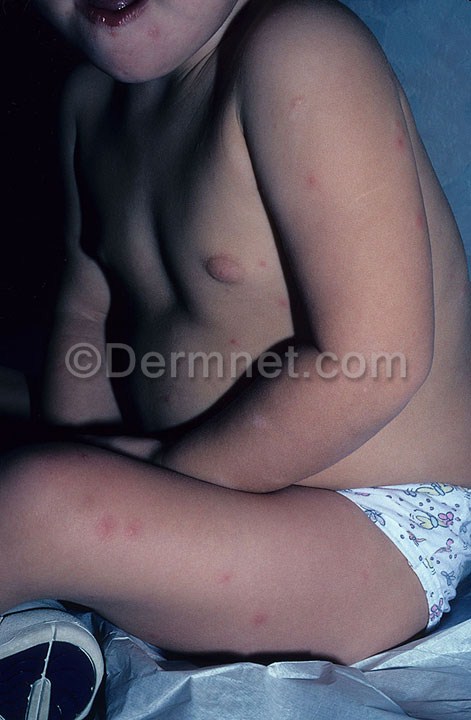
Disease: Cellulitis Impetigo and other Bacterial Infections